Field crop: maize
Growth stage: 2
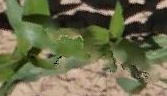
Species: maize